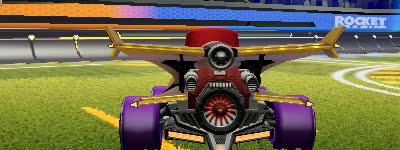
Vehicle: aftershock